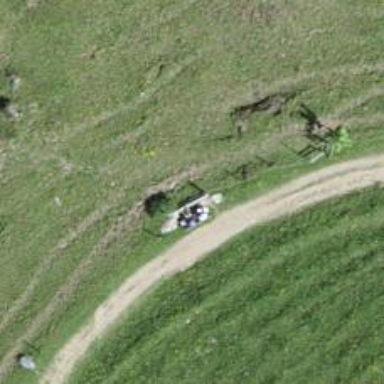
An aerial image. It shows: Bench.